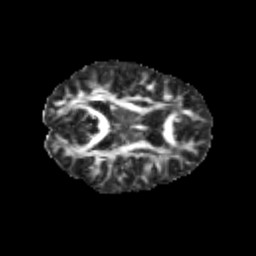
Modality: FA
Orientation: axial
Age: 12
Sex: female
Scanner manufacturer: siemens
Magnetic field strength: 3 T
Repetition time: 3.8 s
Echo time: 0.07 s